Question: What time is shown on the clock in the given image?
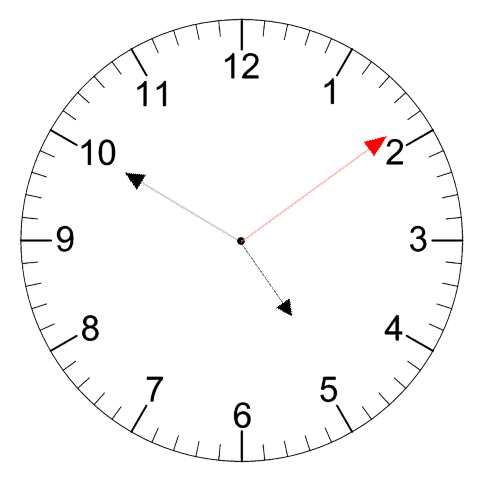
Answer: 04:50:09